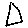
Label: triangle